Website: crate-barrel
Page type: delivery-shipping
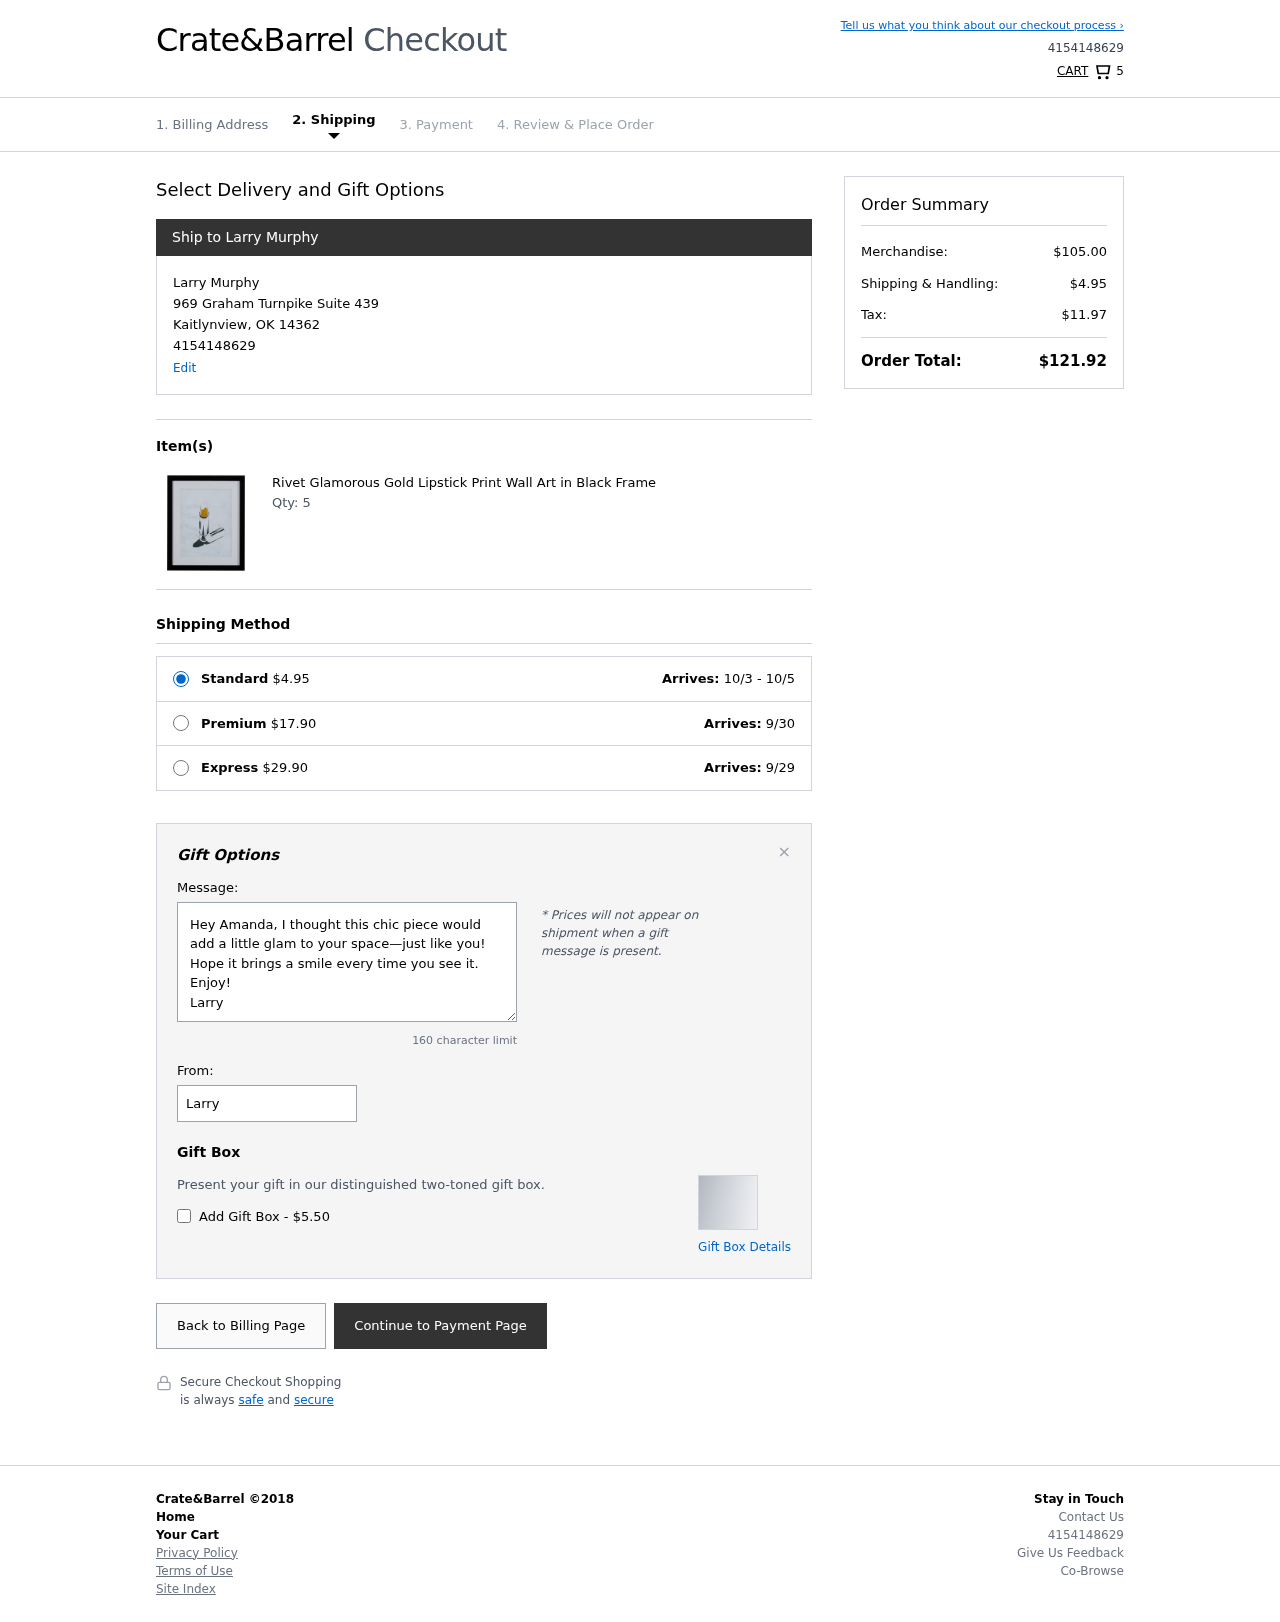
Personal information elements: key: PII_CITY
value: Kaitlynview
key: PII_FULLNAME
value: Larry Murphy
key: PII_PHONE
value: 4154148629
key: PII_POSTCODE
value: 14362
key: PII_STATE_ABBR
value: OK
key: PII_STREET
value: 969 Graham Turnpike Suite 439
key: PII_FIRSTNAME
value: Larry
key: PII_LASTNAME
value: Murphy
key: PII_FULLNAME2
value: Larry Murphy
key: PII_FULLNAME3
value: Larry Murphy
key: PII_FIRSTNAME2
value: Larry
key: PII_FIRSTNAME3
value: Larry
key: PII_LASTNAME2
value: Murphy
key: PII_LASTNAME3
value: Murphy
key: PII_FIRSTNAME_DERIVED
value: Larry
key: PII_LASTNAME_DERIVED
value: Murphy
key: PII_FULLNAME_DERIVED
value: Larry Murphy
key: PII_NAME_FULL_DERIVED
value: Larry Murphy
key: PII_PHONE_LINE
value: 8629
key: PII_PHONE_SUFFIX
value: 8629
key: PII_PHONE2
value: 4154148629
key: PII_PHONE3
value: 4154148629
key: PII_PHONE_NUMERIC
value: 4154148629
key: PII_PHONE_LINE_NUMERIC
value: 8629
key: PII_PHONE_SUFFIX_NUMERIC
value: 8629
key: PII_PHONE2_NUMERIC
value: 4154148629
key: PII_PHONE3_NUMERIC
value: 4154148629
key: PII_PHONE_DIGITS
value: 4154148629
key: PII_PHONE_LAST4
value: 8629
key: PII_GIFT_MESSAGE
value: Hey Amanda, I thought this chic piece would add a little glam to your space—just like you! Hope it brings a smile every time you see it. Enjoy!
Larry
Product elements: key: PRODUCT1_NAME
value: Rivet Glamorous Gold Lipstick Print Wall Art in Black Frame
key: PRODUCT1_QUANTITY
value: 5
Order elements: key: ORDER_NUM_ITEMS
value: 5
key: ORDER_SHIPPING_COST
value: $4.95
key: ORDER_DELIVERY_DATE
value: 10/3 - 10/5
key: PREMIUM_SHIPPING_COST
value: $17.90
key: PREMIUM_DELIVERY_DATE
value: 9/30
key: EXPRESS_SHIPPING_COST
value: $29.90
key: EXPRESS_DELIVERY_DATE
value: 9/29
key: ORDER_SUBTOTAL
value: $105.00
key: ORDER_SHIPPING_COST2
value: $4.95
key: ORDER_TAX
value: $11.97
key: ORDER_TOTAL
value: $121.92